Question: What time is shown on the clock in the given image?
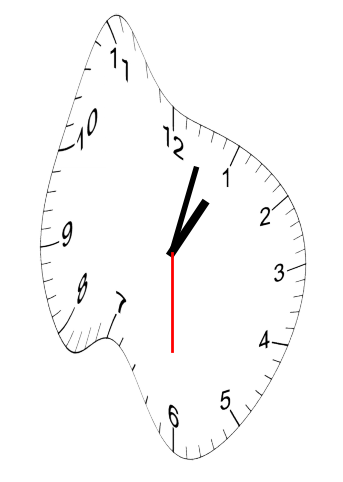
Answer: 01:02:30